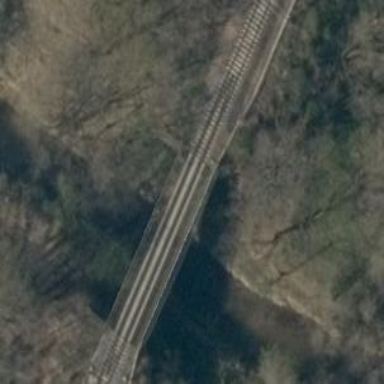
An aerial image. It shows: Bridge over electrified railway with contact lines.